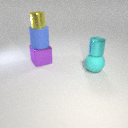
large blue rubber cylinder below small yellow metal cylinder